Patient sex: M
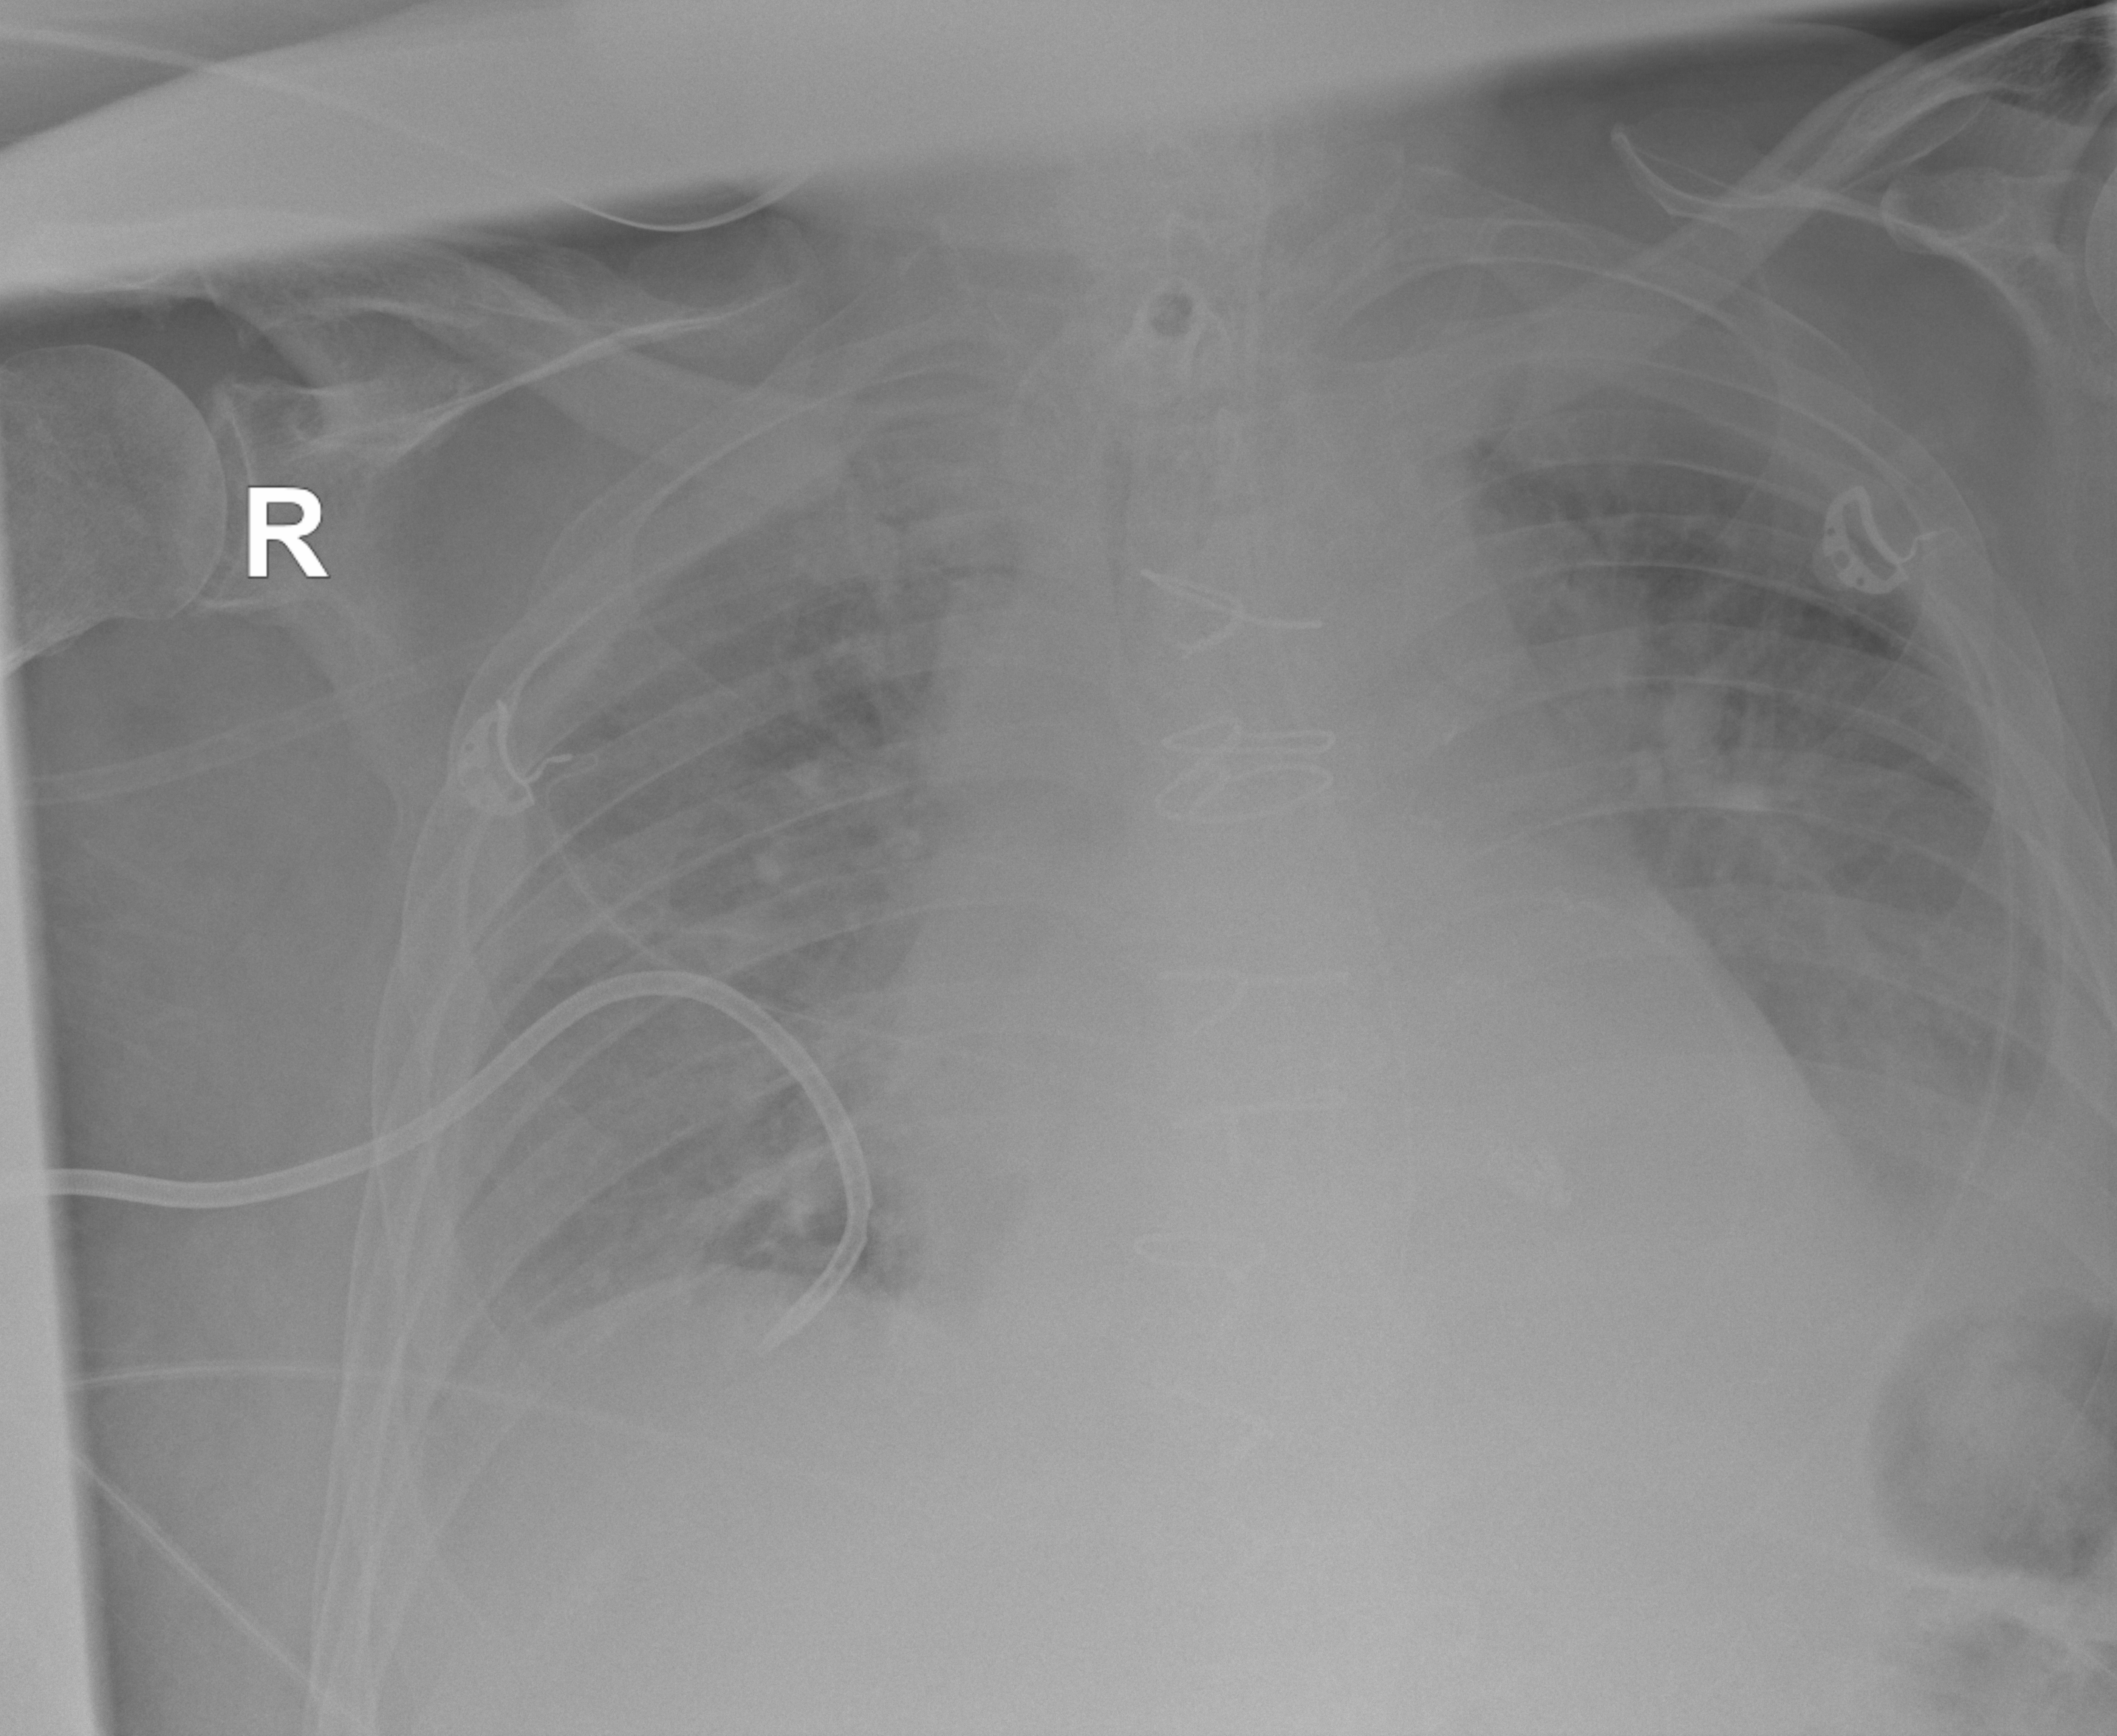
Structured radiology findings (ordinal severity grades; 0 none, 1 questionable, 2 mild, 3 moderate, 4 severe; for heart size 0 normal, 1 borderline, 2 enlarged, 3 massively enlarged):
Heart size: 2
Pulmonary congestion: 2
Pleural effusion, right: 2
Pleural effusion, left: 3
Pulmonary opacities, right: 2
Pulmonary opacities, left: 2
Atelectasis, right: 2
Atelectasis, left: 2